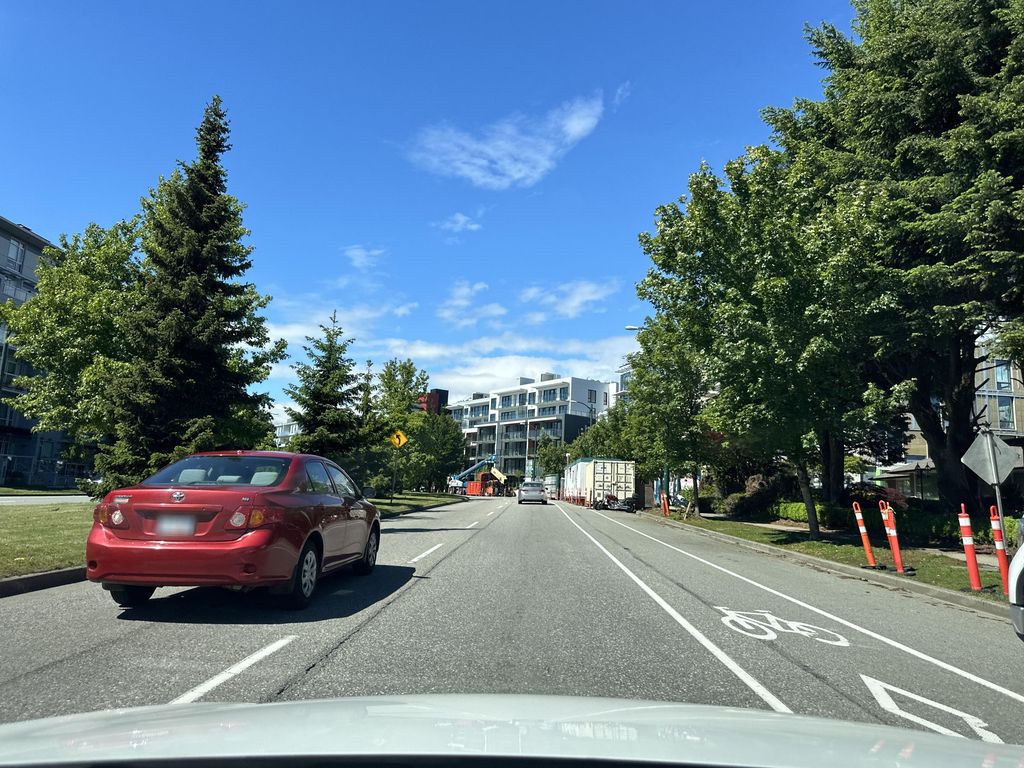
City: vancouver